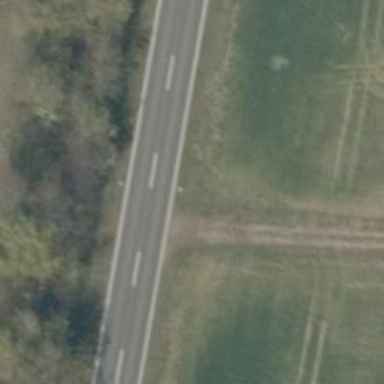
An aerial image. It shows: Tertiary road with asphalt surface.